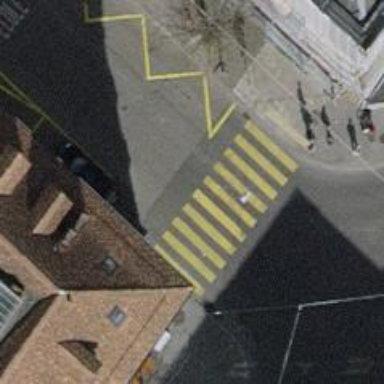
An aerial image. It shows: Crossing with traffic signals.